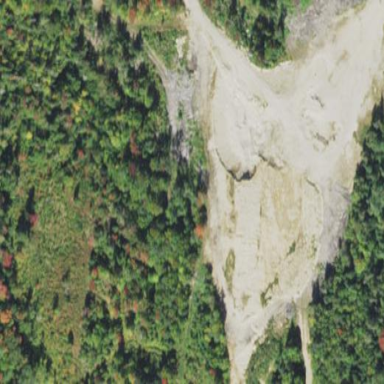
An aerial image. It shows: Quarry used for extracting aggregates.